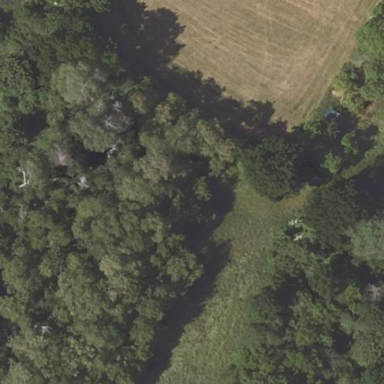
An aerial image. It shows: Broadleaved woodland area.